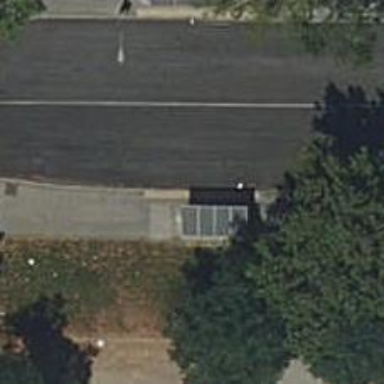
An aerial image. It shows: Bus stop with shelter. It is platform for public transport.